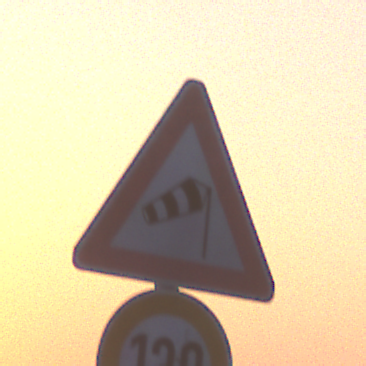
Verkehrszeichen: SeitenwindVonRechts
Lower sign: Geschwindigkeit130
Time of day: SunriseSunset
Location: Outdoor (Urban)
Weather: Clear
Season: NotSpecified
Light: Natural